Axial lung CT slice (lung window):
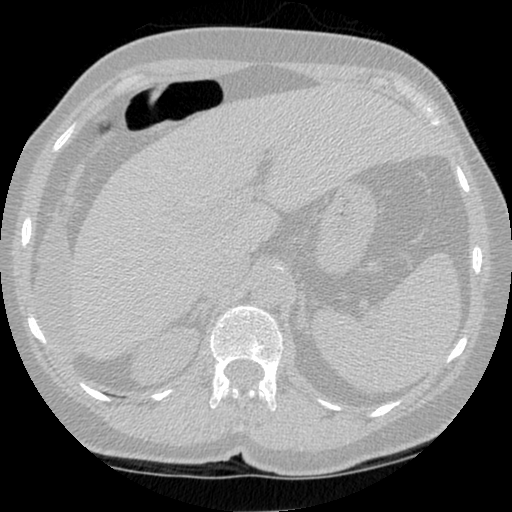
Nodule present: no